Question: I am developing project. I have developed different PCL project for DataConnection, ServiceConnection etc...which I am referencing in WP 8.1 project. In DataConnection pcl I have all .resx files which were created under .net 4.0 target. All my PCL projects were created in Xamarin Studio for cross platform(Android, iOS, WP). Now I opened my project in in-order to develop WP project and changed my target framework from .net 4.0 to 4.5, since WP 8.1 requires 4.5 as target.
After changing, I am unable to read string resources values from Windows Phone project. While executing below line,
'''
string test = Test.String1;
'''
It throws exception as,
'''
An exception of type 'System.ArgumentNullException' occurred in mscorlib.ni.dll but was not handled in user code
Additional information: Value cannot be null.
'''
Exception Trace:
'''
System.ArgumentNullException was unhandled by user code
HResult=-<PHONE>
Message=Value cannot be null.
Parameter name: format
Source=mscorlib
ParamName=format
StackTrace:
at System.String.Format(IFormatProvider provider, String format, Object[] args)
at System.Environment.GetResourceString(String key, Object[] values)
at System.Resources.ResourceManager.GetString(String name, CultureInfo culture)
at App.Core.Resources.Test.get_String1()
at App.Forms.WindowsPhoneUI.MainPage..ctor()
at App.Forms.WindowsPhoneUI.App_Forms_WindowsPhoneUI_XamlTypeInfo.XamlTypeInfoProvider.Activate_4_MainPage()
at App.Forms.WindowsPhoneUI.App_Forms_WindowsPhoneUI_XamlTypeInfo.XamlUserType.ActivateInstance()
InnerException:
'''
Screenshot:

What is going wrong here? Please someone help me to fix this.
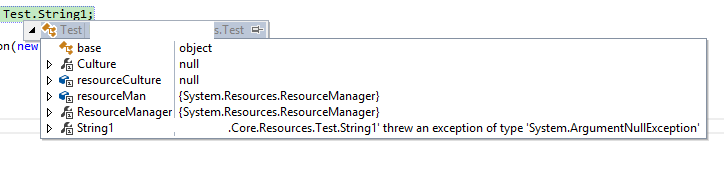
Answer: <URL> blog helped me to fix this issue. Although the exceptions were different, in the blog its mentioned as MissingManifestResourceException whereas I was getting ArgumentNull exception, but internal it was crashing in Getstring method in both the cases.
Code Referred from above blog:
I added below class in my project.
'''
public class WindowsRuntimeResourceManager : ResourceManager
{
private readonly ResourceLoader resourceLoader;
private WindowsRuntimeResourceManager(string baseName, Assembly assembly) : base(baseName, assembly)
{
this.resourceLoader = ResourceLoader.GetForViewIndependentUse(baseName);
}
public static void InjectIntoResxGeneratedApplicationResourcesClass(Type resxGeneratedApplicationResourcesClass)
{
resxGeneratedApplicationResourcesClass.GetRuntimeFields()
.First(m => m.Name == "resourceMan")
.SetValue(null, new WindowsRuntimeResourceManager(resxGeneratedApplicationResourcesClass.FullName, resxGeneratedApplicationResourcesClass.GetTypeInfo().Assembly));
}
public override string GetString(string name, CultureInfo culture)
{
return this.resourceLoader.GetString(name);
}
}
'''
And in Windows Phone project before calling resource file, just have to call below method.
'''
WindowsRuntimeResourceManager.InjectIntoResxGeneratedApplicationResourcesClass(typeof(App.Resources.Account));
string test = App.Resources.Account.Error_CouldnotCreateUserProfile;
'''